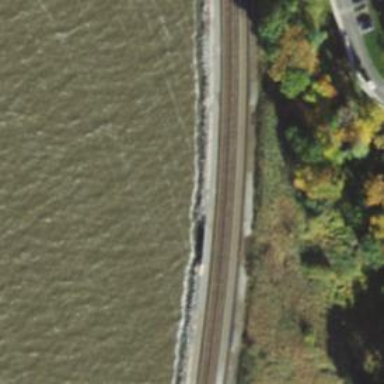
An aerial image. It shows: Bridge with electrified railway tracks.